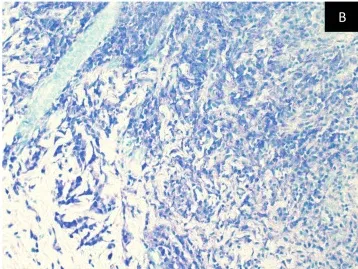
Giemsa stain. . A and B: Giemsa stain confirms the increased mast cells.
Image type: pathology (giemsa)